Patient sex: F
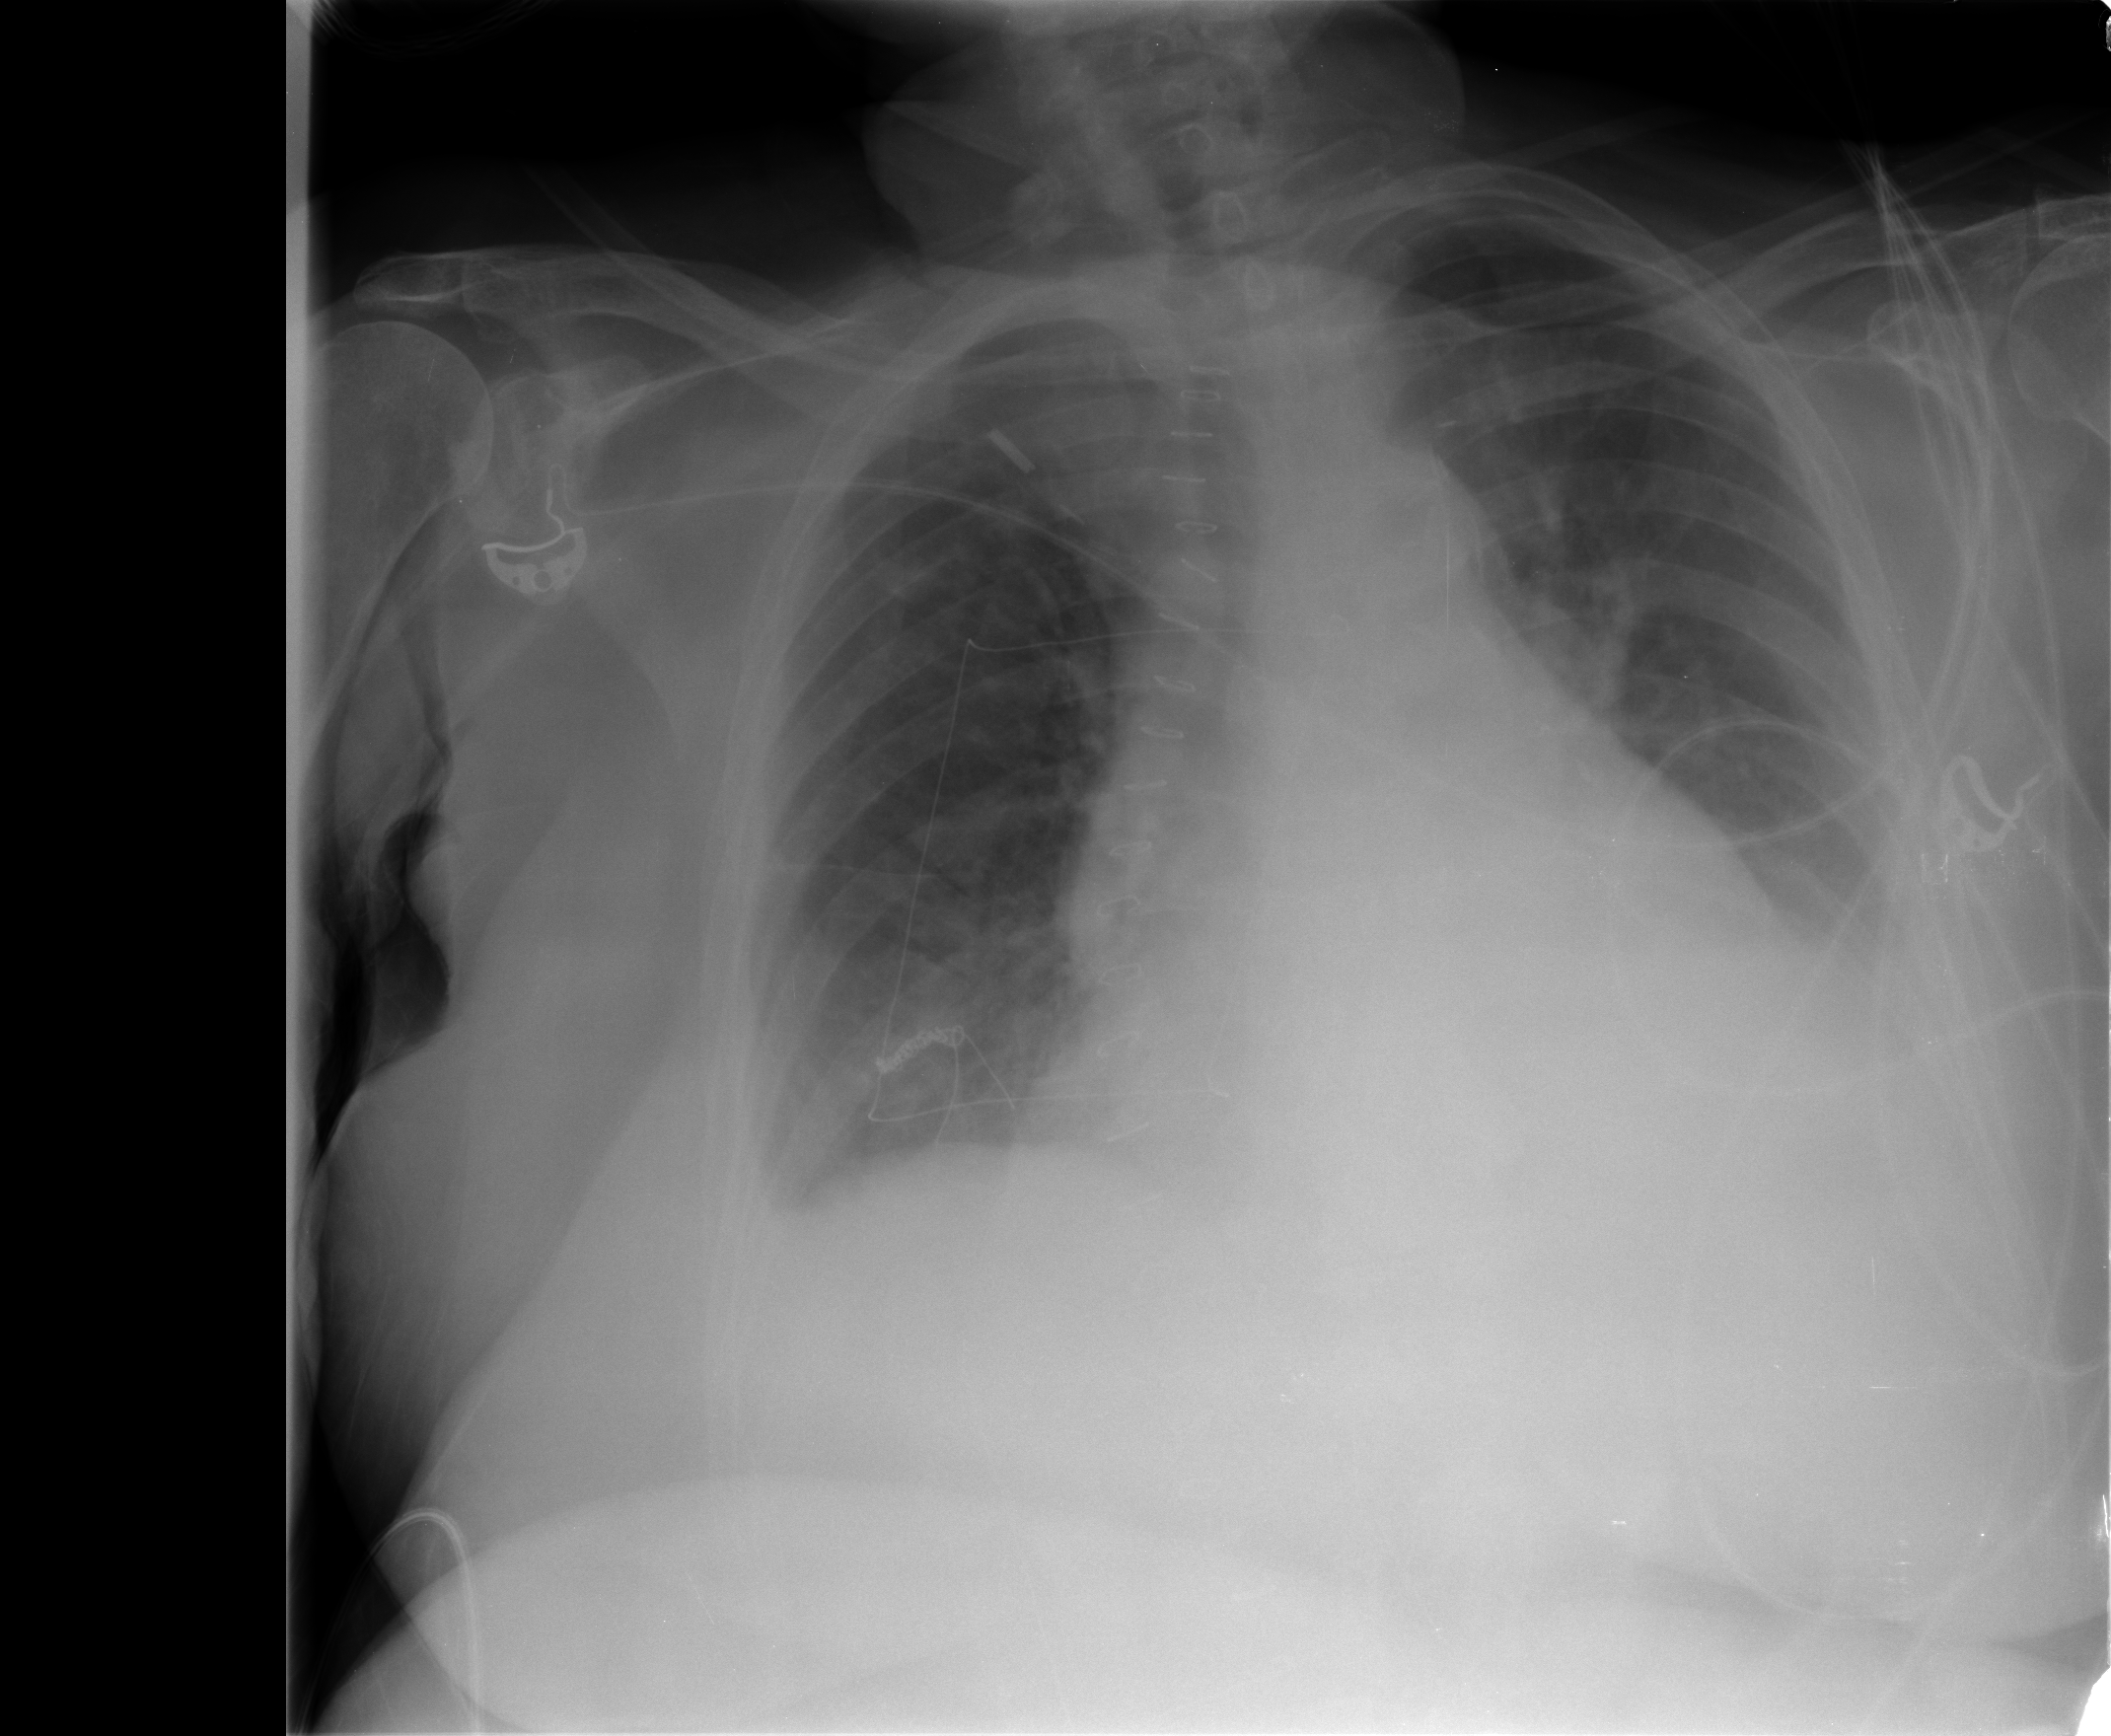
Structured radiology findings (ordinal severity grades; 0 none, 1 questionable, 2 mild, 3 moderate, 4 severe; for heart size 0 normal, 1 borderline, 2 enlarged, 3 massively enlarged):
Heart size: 2
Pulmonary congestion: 2
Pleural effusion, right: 2
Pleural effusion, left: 2
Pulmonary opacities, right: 2
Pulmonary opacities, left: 0
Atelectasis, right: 2
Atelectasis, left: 2